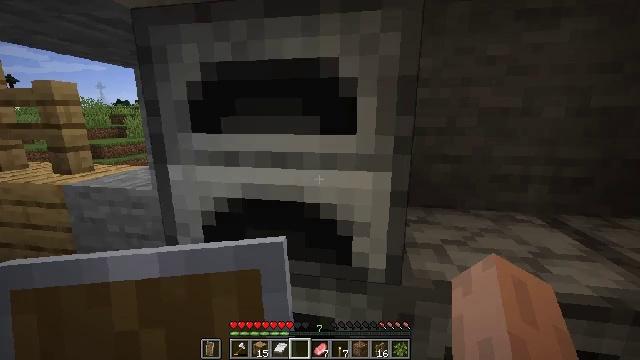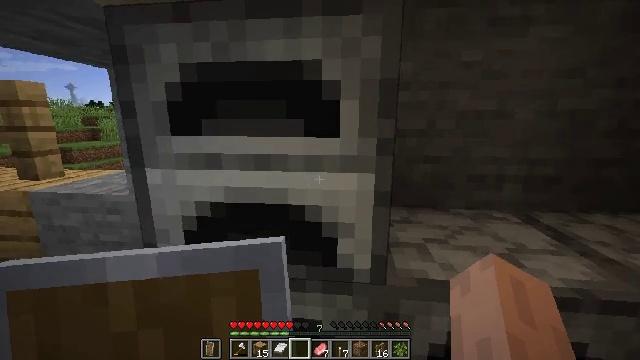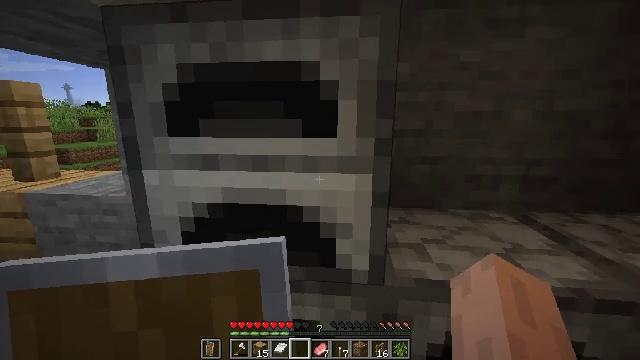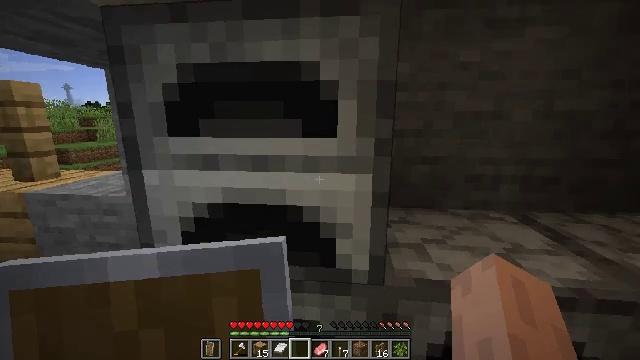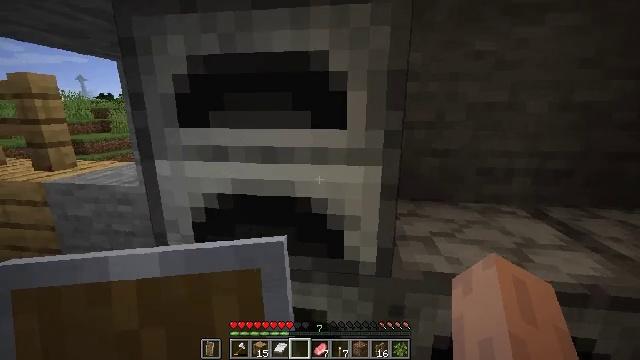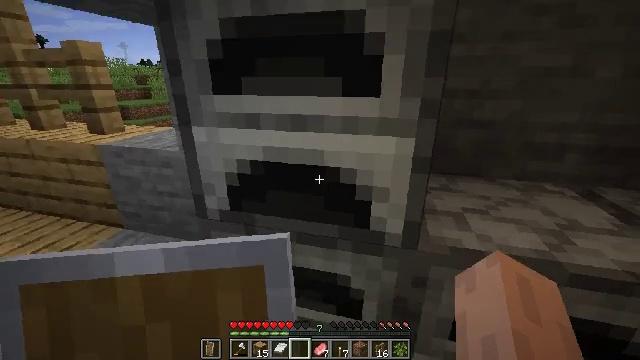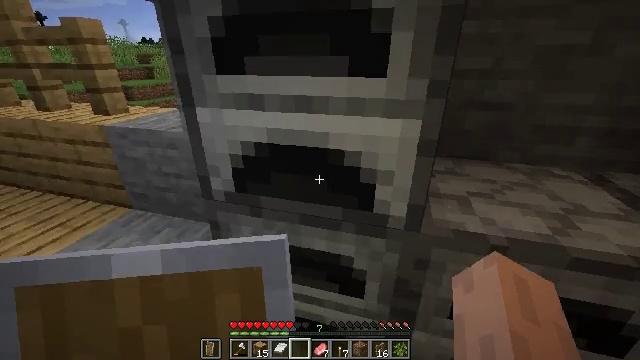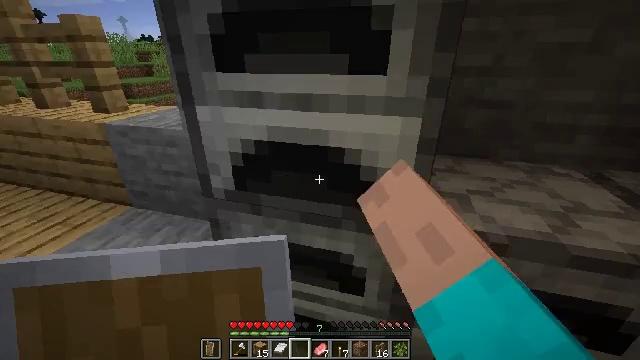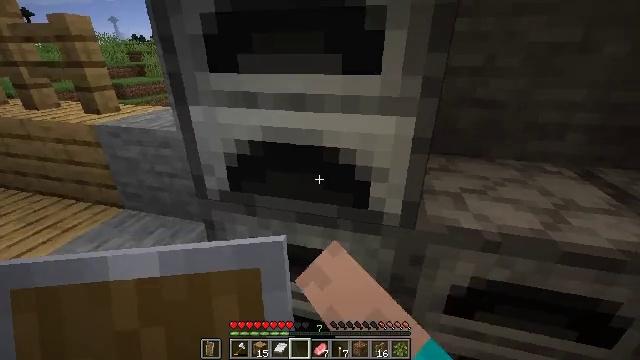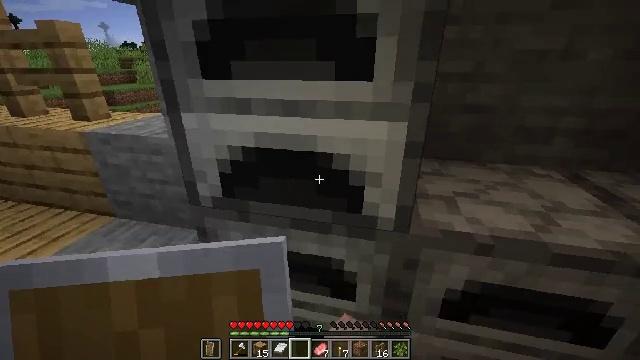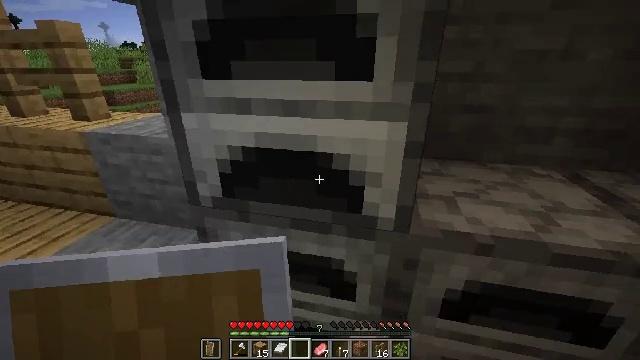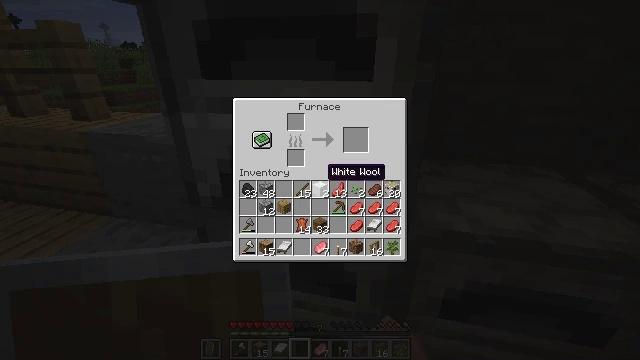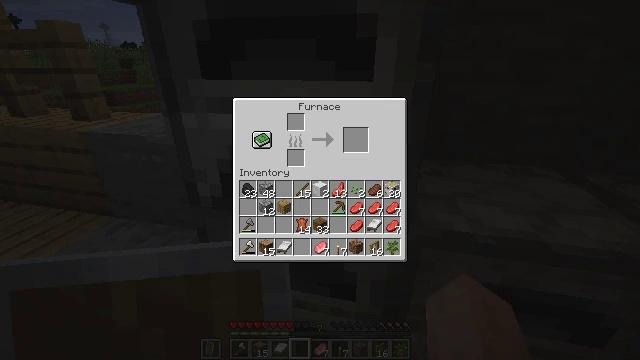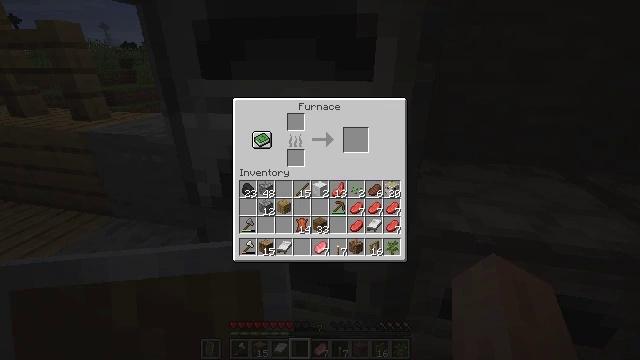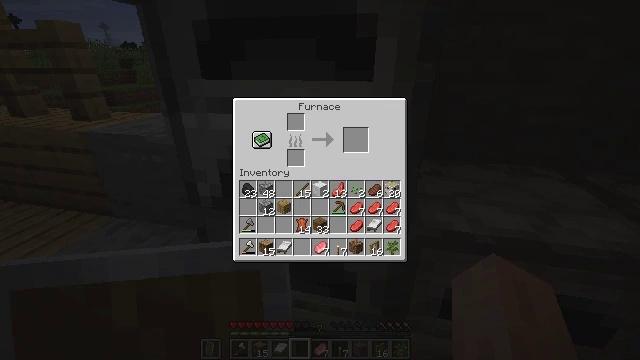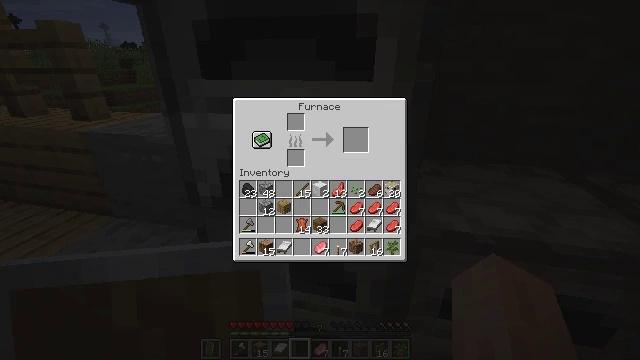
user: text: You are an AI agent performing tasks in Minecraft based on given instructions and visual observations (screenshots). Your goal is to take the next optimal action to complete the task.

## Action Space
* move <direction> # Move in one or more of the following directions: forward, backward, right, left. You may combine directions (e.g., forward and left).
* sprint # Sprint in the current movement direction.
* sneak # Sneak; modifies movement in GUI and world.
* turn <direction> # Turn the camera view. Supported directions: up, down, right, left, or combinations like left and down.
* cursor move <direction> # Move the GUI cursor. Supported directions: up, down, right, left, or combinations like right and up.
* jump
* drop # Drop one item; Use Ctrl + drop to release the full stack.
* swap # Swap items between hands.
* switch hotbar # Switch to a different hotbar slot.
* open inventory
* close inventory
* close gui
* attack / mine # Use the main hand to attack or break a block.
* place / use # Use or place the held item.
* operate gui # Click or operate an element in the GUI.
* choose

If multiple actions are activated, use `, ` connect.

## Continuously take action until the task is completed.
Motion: motion action
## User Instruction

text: Break the wall torch for relocation.
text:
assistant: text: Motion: turn right, open inventory
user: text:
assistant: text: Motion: no_op
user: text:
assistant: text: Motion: no_op
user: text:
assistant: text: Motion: turn left and down
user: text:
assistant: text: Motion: turn left and down
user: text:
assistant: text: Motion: turn left and down, use / place
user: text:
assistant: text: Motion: use / place
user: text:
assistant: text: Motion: turn right, use / place
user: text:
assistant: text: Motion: turn right and up, use / place
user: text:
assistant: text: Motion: no_op
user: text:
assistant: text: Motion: no_op
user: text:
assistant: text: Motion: no_op
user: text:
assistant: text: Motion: cursor move up
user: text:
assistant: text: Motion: cursor move up
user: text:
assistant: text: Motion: no_op
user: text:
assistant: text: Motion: sneak, cursor move right and down
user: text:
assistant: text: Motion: sneak, cursor move down
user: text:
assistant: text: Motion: sneak
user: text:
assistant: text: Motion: sneak
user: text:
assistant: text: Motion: sneak
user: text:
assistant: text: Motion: sneak
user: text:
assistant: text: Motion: sneak
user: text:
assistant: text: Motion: sneak
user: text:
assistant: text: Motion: sneak
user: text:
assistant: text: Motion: sneak, operate gui
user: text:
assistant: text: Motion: sneak, operate gui
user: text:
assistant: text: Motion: sneak, operate gui
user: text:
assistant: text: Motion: sneak, cursor move left
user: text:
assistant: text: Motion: sneak, cursor move left
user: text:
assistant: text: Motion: sneak, cursor move left